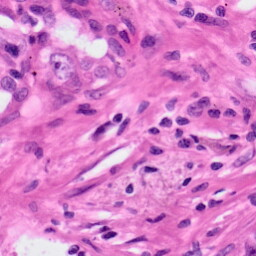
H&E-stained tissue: Lung